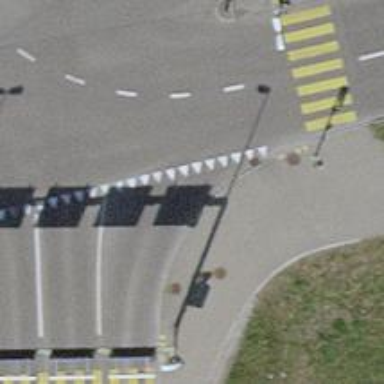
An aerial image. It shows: Asphalt path that serves as sidewalk.